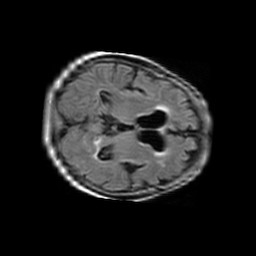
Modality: FLAIR
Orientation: axial
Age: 84
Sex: female
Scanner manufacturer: philips
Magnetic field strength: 1.5 T
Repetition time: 11 s
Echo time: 0.14 s